Field crop: tomato
Growth stage: 2
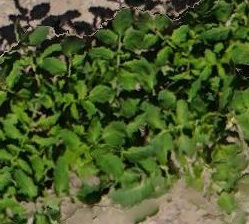
Species: tomato